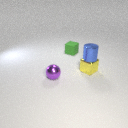
small yellow metal cube below small blue metal cylinder